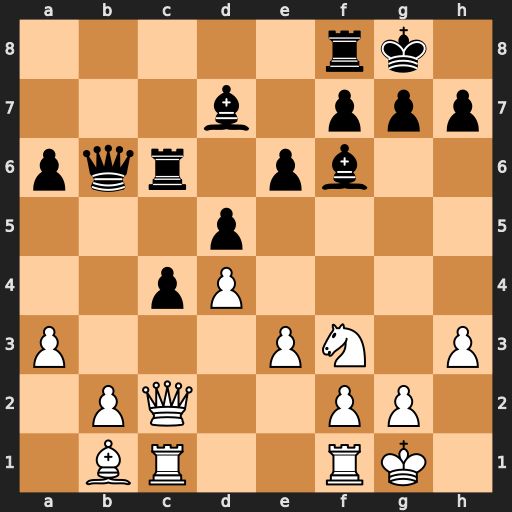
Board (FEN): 5rk1/3b1ppp/pqr1pb2/3p4/2pP4/P3PN1P/1PQ2PP1/1BR2RK1
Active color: w
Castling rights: -
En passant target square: -
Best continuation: Qxh7#